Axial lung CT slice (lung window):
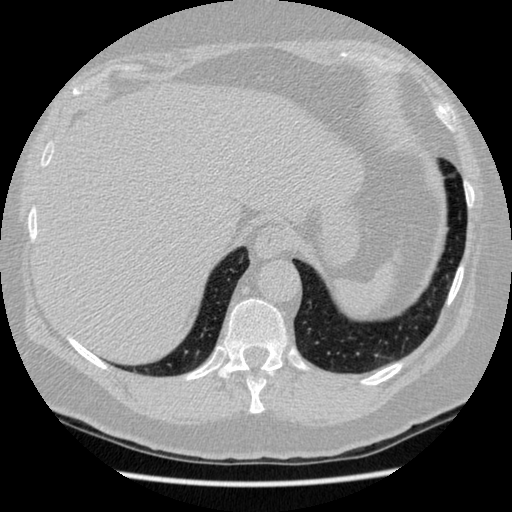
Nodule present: no